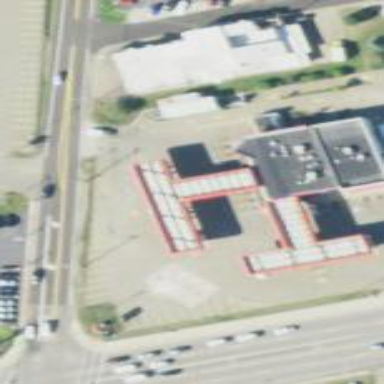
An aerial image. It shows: Building designated for providing fuel.